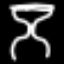
Label: hourglass